【题型】证明题　【知识点】平面几何　【难度】easy
如图，在$\text{Rt}\triangle ABC$与$\text{Rt}\triangle DEF$中，$\angle C = \angle F = 90^\circ$，$\frac{DE}{AB} = \frac{DF}{AC}$。求证：$\triangle DEF \backsim \triangle ABC$。

以下是小明同学证明本题的过程：

证明：如图，在$AC$、$BC$上分别截取$CG = FD$，$CH = FE$，连接$GH$。

\begin{tabular}{|l|l|}
\hline
在$\triangle GHC$与$\triangle DEF$中, & \\
$\begin{cases} CG = FD \\ \angle C = \angle F = 90^\circ \\ CH = FE \end{cases}$ & \textcircled{1} \\
$\triangle GHC \cong \triangle DEF$ & \\
\hline
$\therefore GH = DE$. & \\
$\because \frac{DE}{AB} = \frac{DF}{AC}$，又$CG = FD$， & \textcircled{2} \\
\hline
$\therefore \frac{GH}{AB} = \frac{CG}{AC}.$ & \textcircled{3} \\
$\therefore GH \parallel AB.$ & \\
\hline
$\therefore \triangle GHC \backsim \triangle ABC,$ & \textcircled{4} \\
$\therefore \triangle DEF \backsim \triangle ABC.$ & \\
\hline
\end{tabular}

\vspace{0.3cm}

(1) 有同学认为小明的证明过程不正确，那么你认为他是从第 \underline{\quad\quad} 部分开始出现问题（填$\textcircled{1}$或$\textcircled{2}$或$\textcircled{3}$或$\textcircled{4}$）。请简述小明出错的原因；

(2) 小红认为：本题可以用添加辅助线——平行线，构造熟悉的基本图形解决。请你用小红的思路完成本题的证明过程。
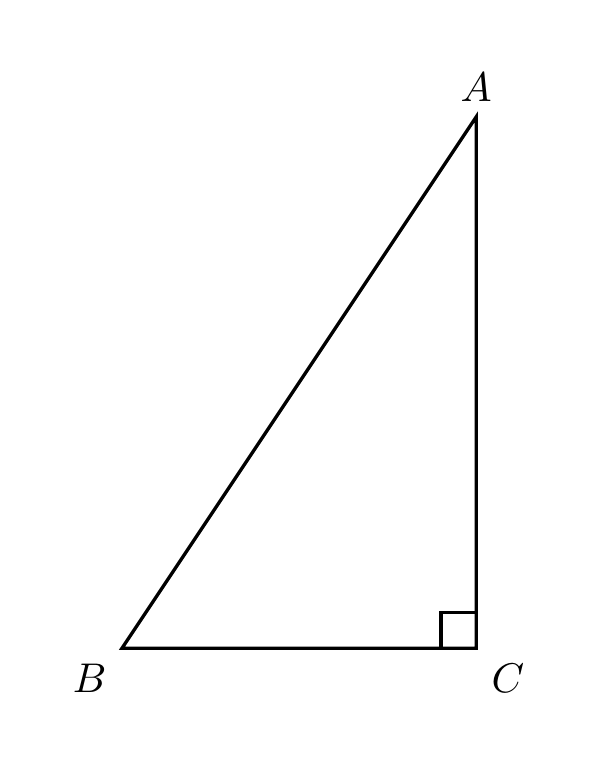
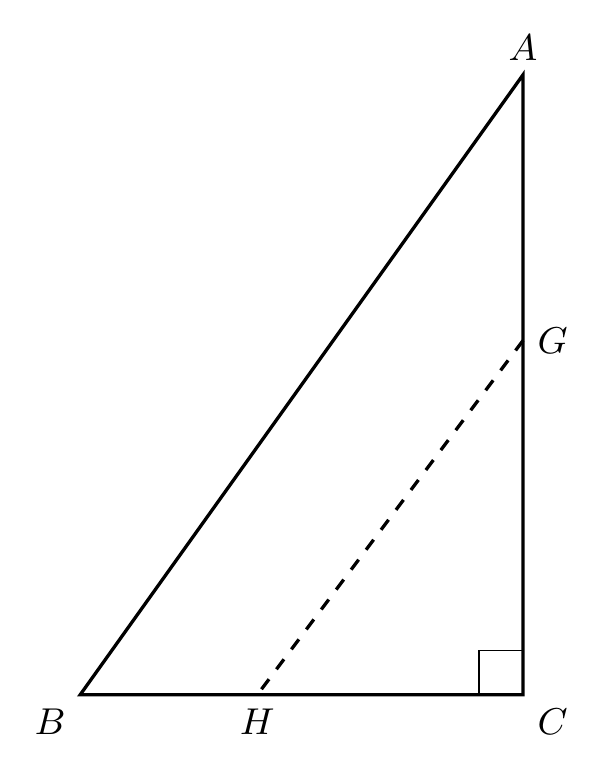
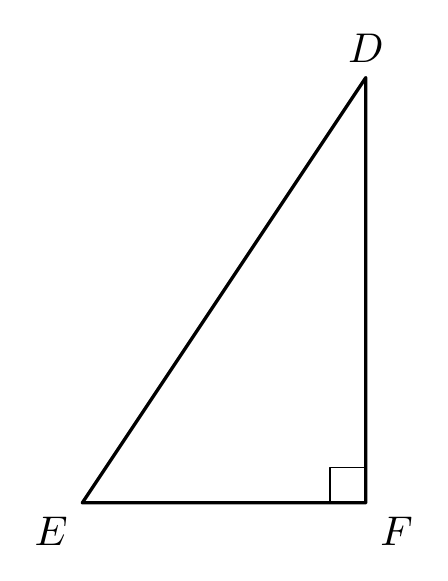
【解答】
\textbf{【答案】}
(1) \textcircled{3}，错误原因见解析
(2) 见解析

\vspace{0.3cm}

\textbf{【知识点】} 相似三角形的判定与性质综合

\vspace{0.3cm}

\textbf{【分析】} 本题考查的是相似三角形的判定与性质，全等三角形的判定与性质；
(1) 由三角形一边的平行线的判定方法错误可得答案；
(2) 如图，在$AC$上截取$CG = FD$，过点$G$作$GH \parallel AB$交$BC$于点$H$。证明$\text{Rt}\triangle GHC \cong \text{Rt}\triangle DEF$，证明$GH \parallel AB$，进一步可得答案。

\vspace{0.3cm}

\textbf{【详解】}
(1) 解：第\textcircled{3}步出现错误；错用三角形一边的平行线的判定定理；

\vspace{0.3cm}

(2) 证明：如图，在$AC$上截取$CG = FD$，过点$G$作$GH \parallel AB$交$BC$于点$H$。

$\because GH \parallel AB$，
\[
\therefore \triangle CGH \backsim \triangle CAB,
\]
\[
\therefore \frac{GH}{AB} = \frac{CG}{AC}.
\]
$\because CG = FD$，$\frac{DE}{AB} = \frac{DF}{AC}$，
\[
\therefore \frac{DE}{AB} = \frac{GH}{AB}, \text{即}\ GH = DE.
\]

在$\text{Rt}\triangle GHC$与$\text{Rt}\triangle DEF$中，
\[GH = DE, CG = DF,\]
$\therefore \text{Rt}\triangle GHC \cong \text{Rt}\triangle DEF$。

$\because GH \parallel AB$，
\[
\therefore \triangle GHC \backsim \triangle ABC,
\]
\[
\therefore \triangle DEF \backsim \triangle ABC.
\]